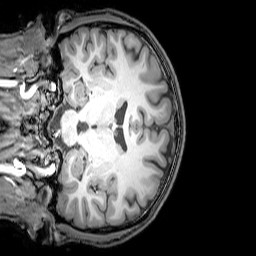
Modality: T1w
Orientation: coronal
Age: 20
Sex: male
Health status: healthy
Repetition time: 0.081 s
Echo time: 0.037 s